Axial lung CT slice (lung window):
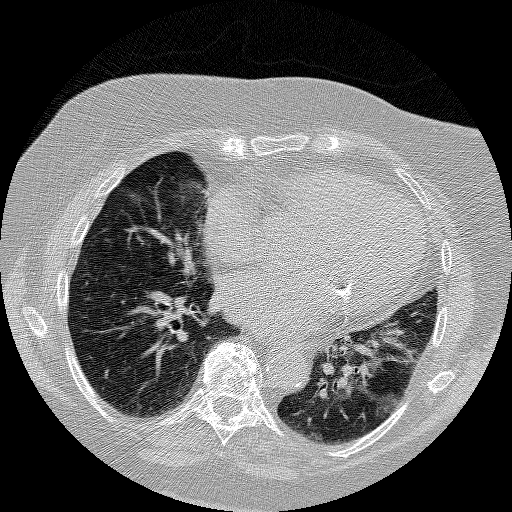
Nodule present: no